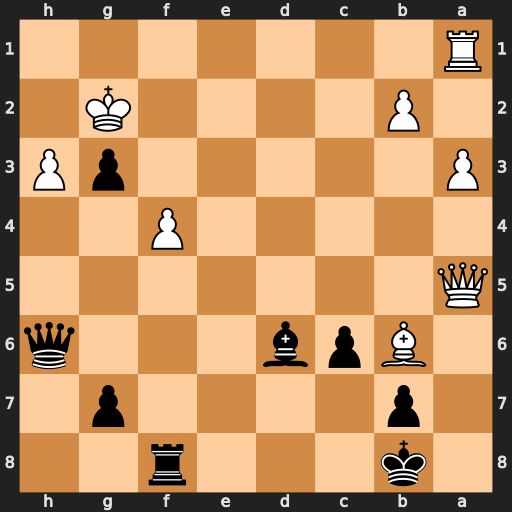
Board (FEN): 1k3r2/1p4p1/1Bpb3q/Q7/5P2/P5pP/1P4K1/R7
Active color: b
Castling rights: -
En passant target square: -
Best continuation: Qxf4 Ba7+ Kc8